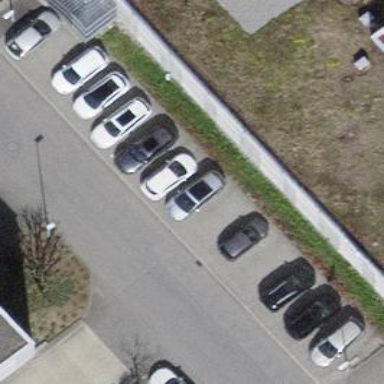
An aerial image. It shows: Parking area with surface.